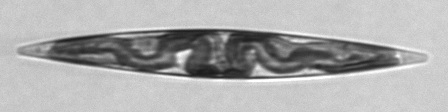
Label: Pleurosigma